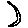
Label: moon